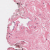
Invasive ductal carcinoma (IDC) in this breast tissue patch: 0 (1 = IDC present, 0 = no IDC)